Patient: sex F, age 69
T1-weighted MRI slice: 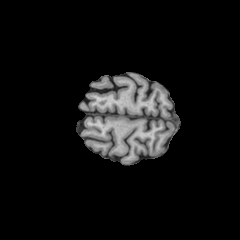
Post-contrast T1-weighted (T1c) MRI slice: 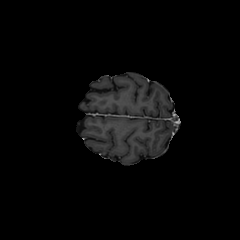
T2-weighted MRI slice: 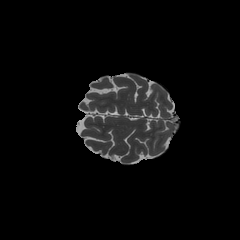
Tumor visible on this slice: no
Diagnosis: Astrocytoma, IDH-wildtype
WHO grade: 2